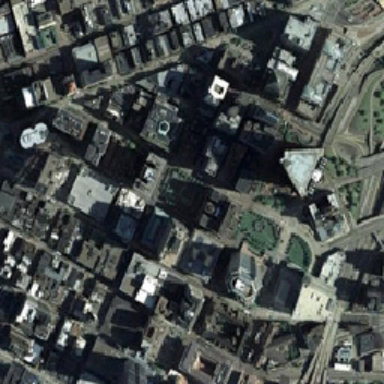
Comfortable buildings and comfortable roads are the center of the city and a country with developed commerce .